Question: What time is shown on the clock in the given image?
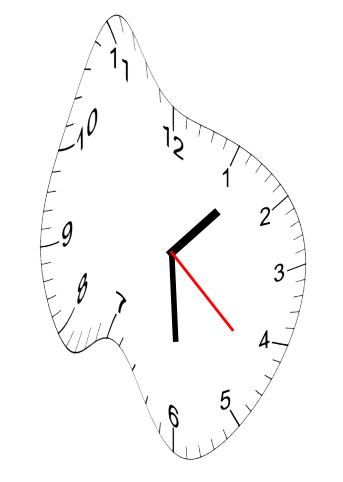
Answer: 01:29:22